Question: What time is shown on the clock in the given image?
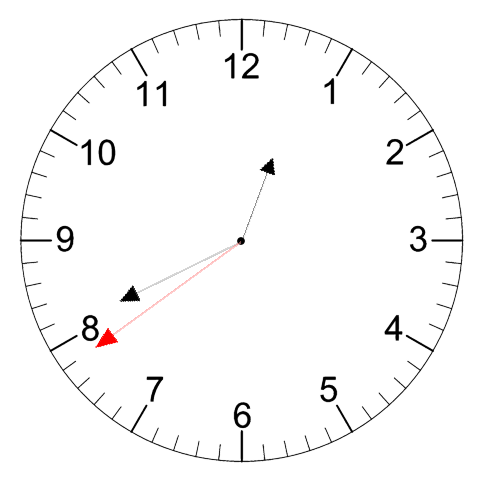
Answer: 12:40:39